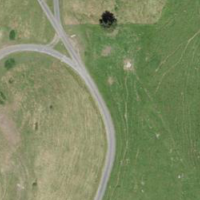
EUNIS habitat code: 24
Species observed at this site:
Corvus corax